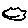
Label: cloud